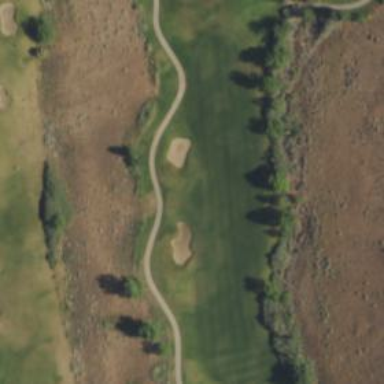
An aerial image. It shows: Golf hole.